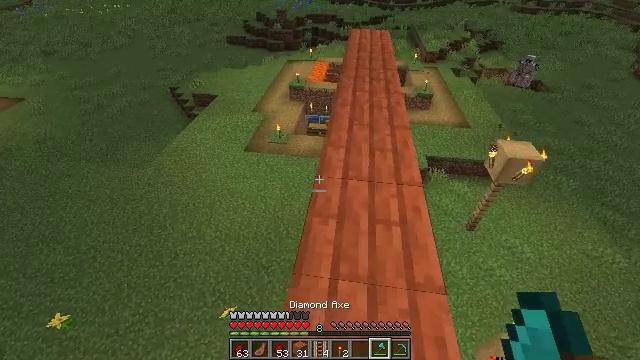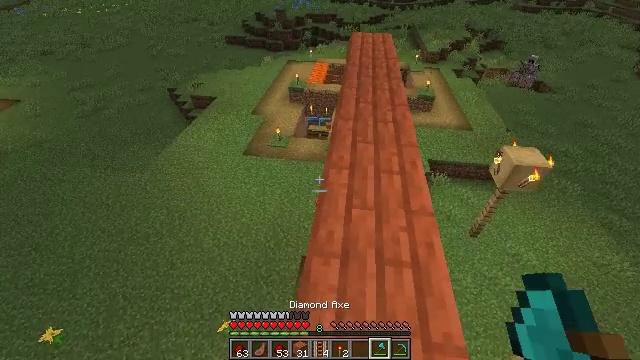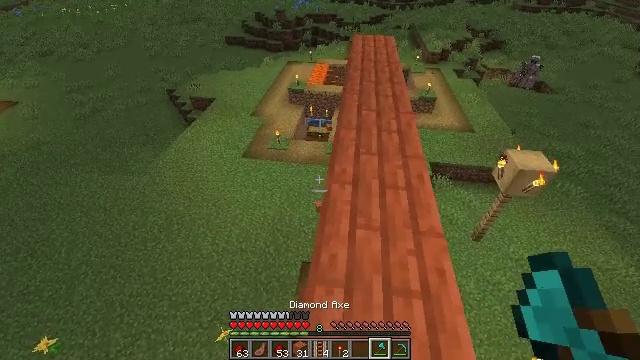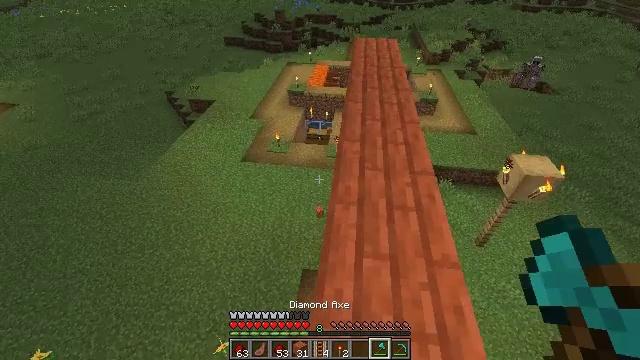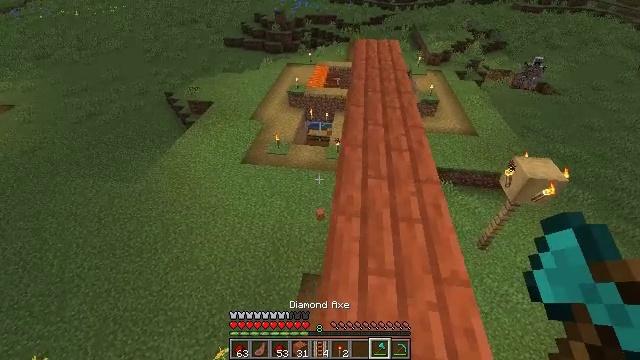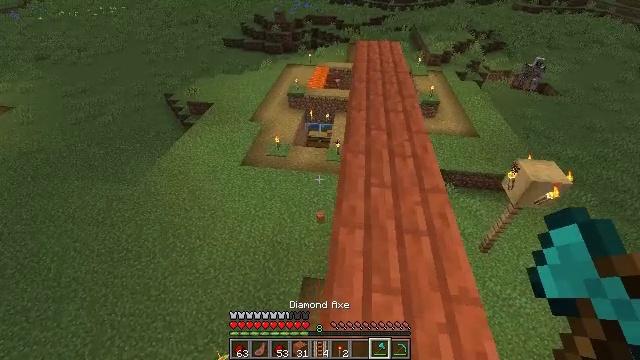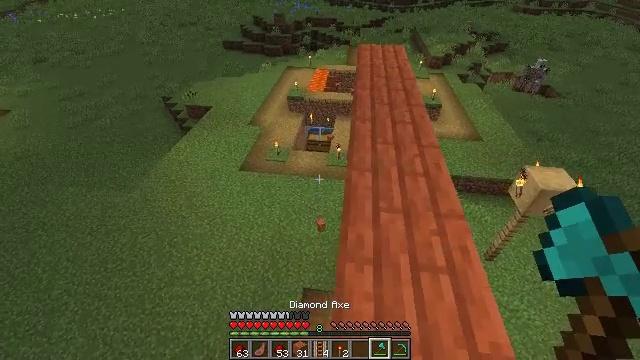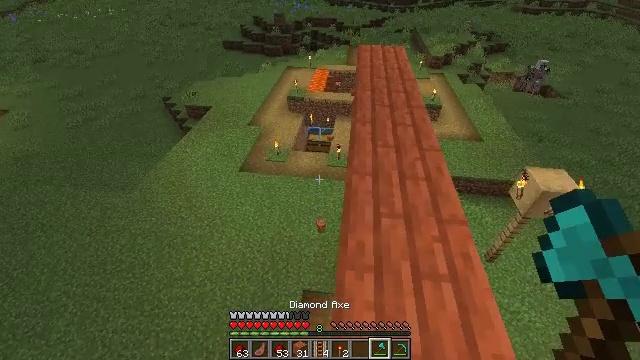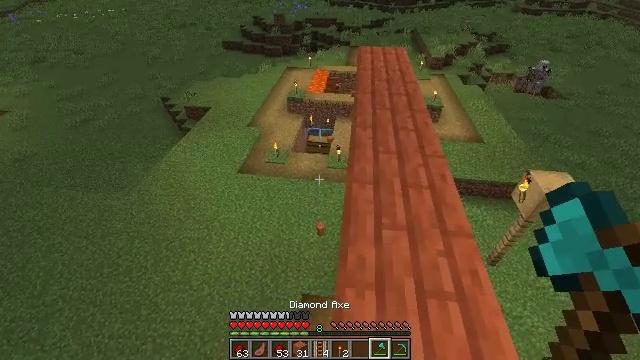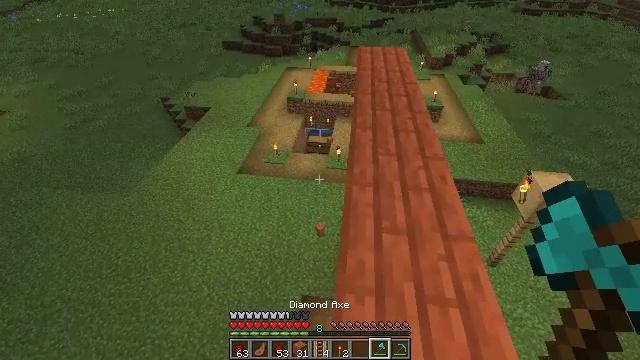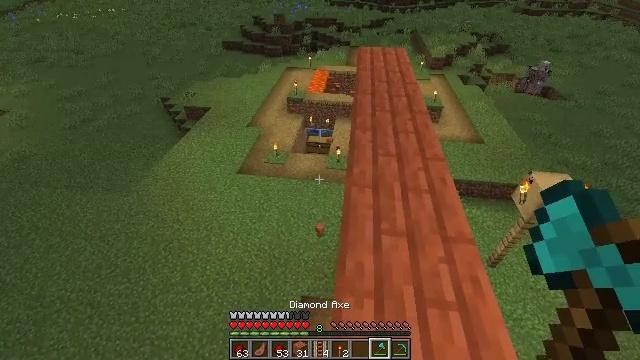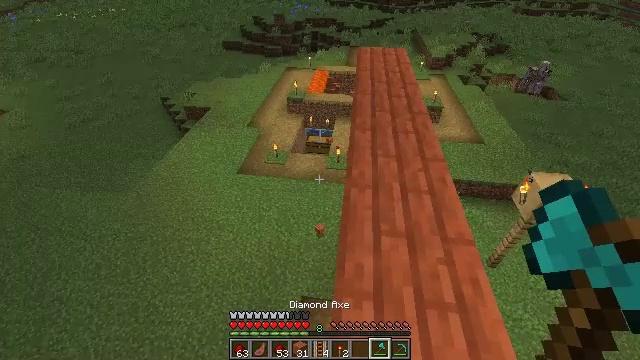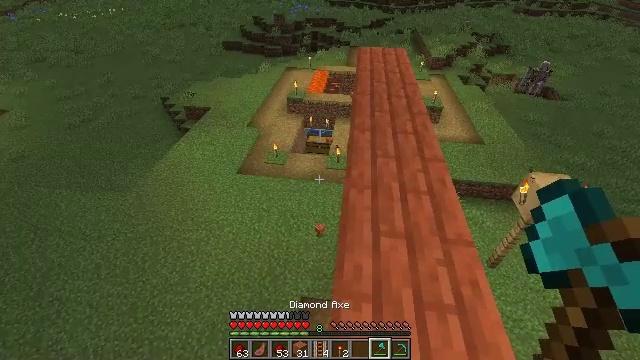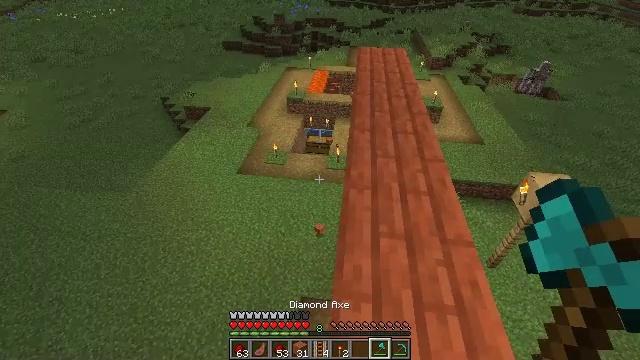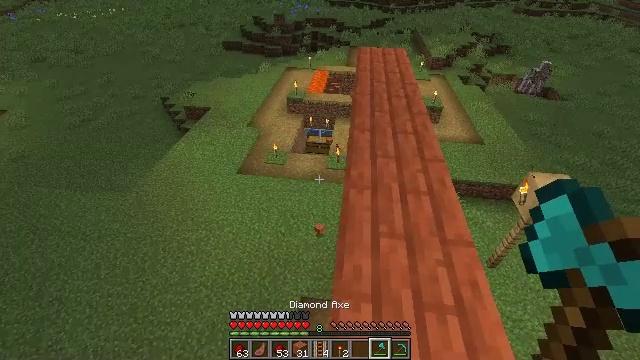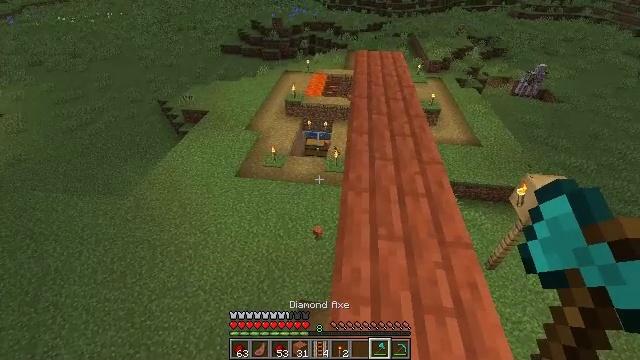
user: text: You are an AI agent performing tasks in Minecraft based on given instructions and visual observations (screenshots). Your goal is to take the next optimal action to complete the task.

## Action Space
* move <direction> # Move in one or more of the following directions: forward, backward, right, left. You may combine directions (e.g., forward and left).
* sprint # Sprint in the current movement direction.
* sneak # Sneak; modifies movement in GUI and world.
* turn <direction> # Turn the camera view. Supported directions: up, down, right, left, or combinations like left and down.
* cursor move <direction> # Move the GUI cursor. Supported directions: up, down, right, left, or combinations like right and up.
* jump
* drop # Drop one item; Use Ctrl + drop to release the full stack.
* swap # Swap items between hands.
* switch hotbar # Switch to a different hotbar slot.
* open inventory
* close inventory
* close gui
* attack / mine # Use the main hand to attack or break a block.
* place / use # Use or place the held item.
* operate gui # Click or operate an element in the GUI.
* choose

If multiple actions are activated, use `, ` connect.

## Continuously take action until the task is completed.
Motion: motion action
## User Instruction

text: Mine acacia planks.
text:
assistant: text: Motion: move forward
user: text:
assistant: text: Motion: move forward
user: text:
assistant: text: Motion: move forward
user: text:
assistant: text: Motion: move forward
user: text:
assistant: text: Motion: move forward
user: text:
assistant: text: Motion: move forward
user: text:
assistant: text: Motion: no_op
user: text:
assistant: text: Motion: no_op
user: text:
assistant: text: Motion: no_op
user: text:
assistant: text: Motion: no_op
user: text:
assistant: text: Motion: no_op
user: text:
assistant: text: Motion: no_op
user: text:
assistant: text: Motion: no_op
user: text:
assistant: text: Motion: no_op
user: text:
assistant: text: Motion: no_op
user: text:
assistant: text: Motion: no_op
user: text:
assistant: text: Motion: move forward
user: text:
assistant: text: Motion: move forward, turn right and up
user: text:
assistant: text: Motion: move forward, turn right
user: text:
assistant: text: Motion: move forward and move right, turn right and up
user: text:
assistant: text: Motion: no_op
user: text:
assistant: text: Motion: no_op
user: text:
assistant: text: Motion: no_op
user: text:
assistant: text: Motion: no_op
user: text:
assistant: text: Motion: no_op
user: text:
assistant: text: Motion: no_op
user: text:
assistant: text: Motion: no_op
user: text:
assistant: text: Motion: no_op
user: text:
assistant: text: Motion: no_op
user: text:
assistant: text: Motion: no_op